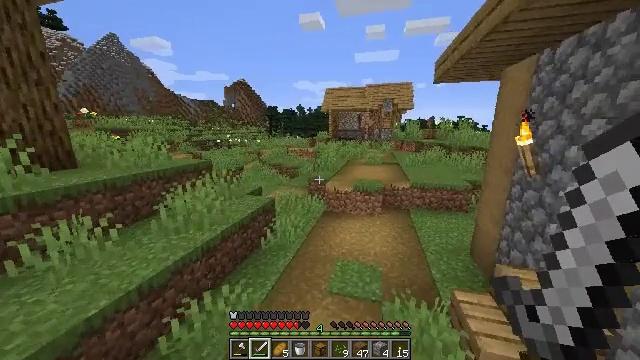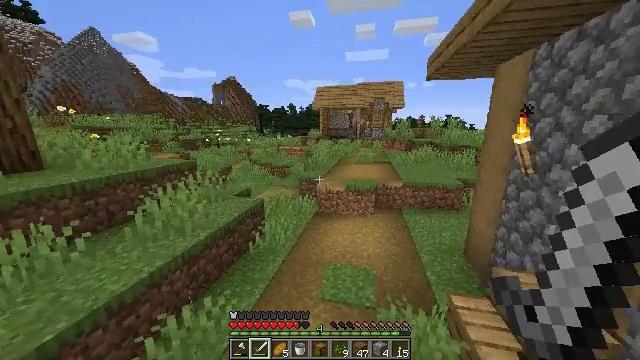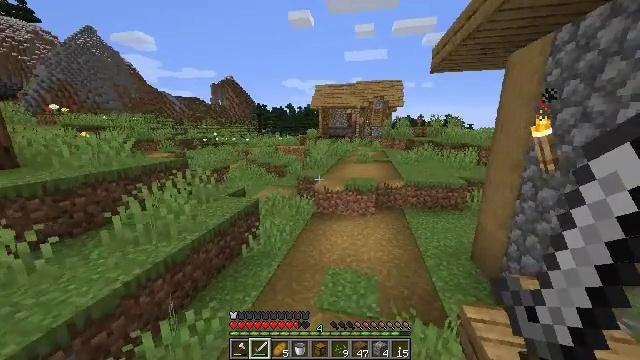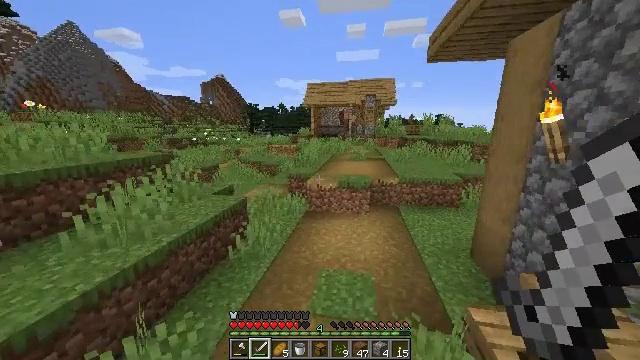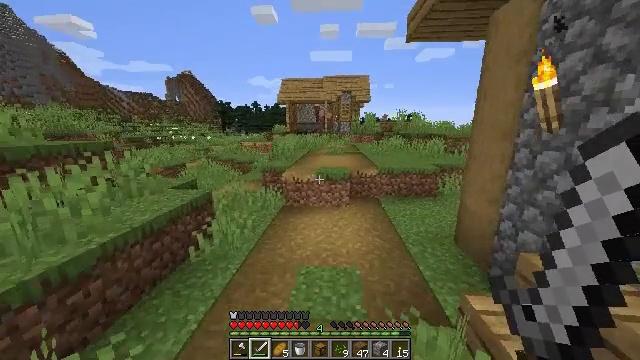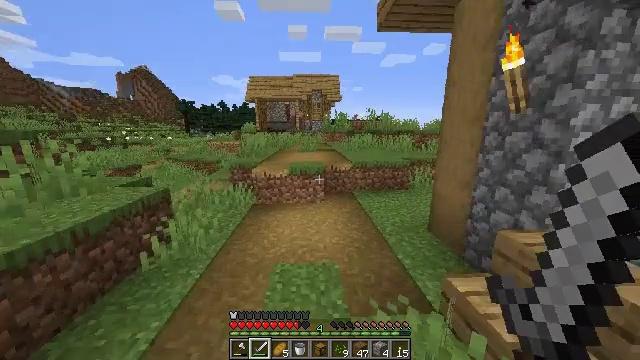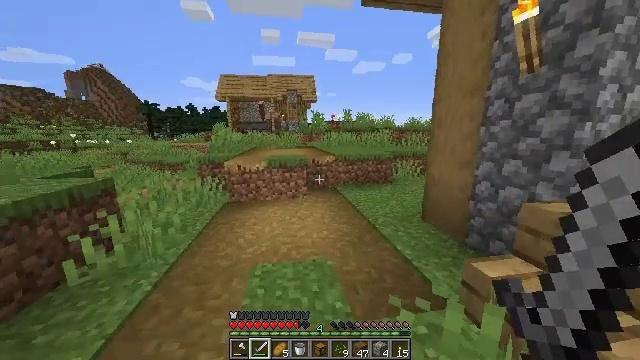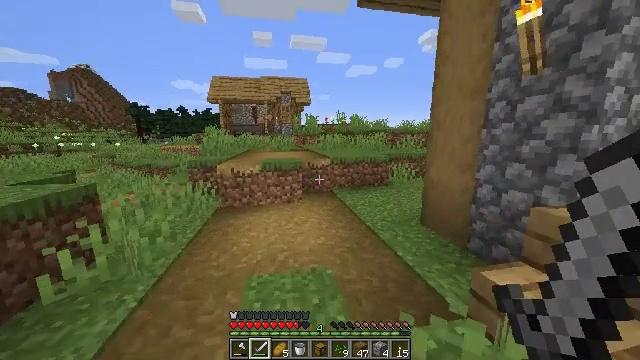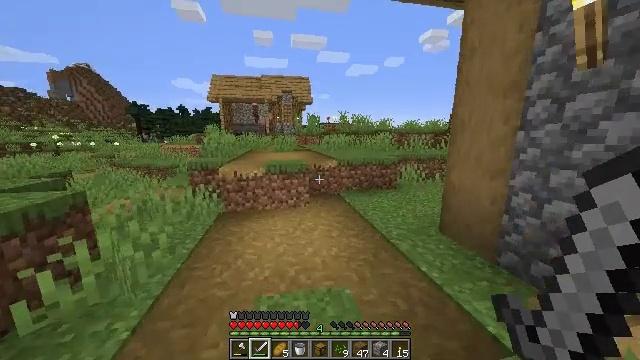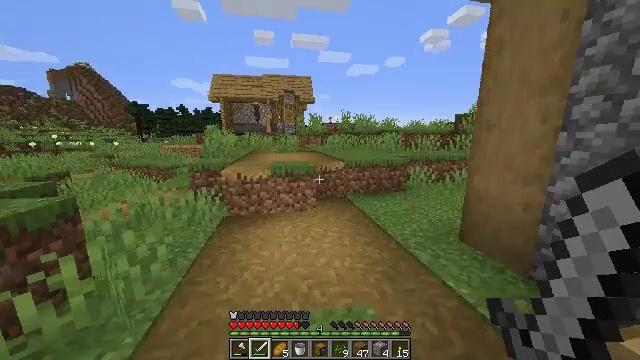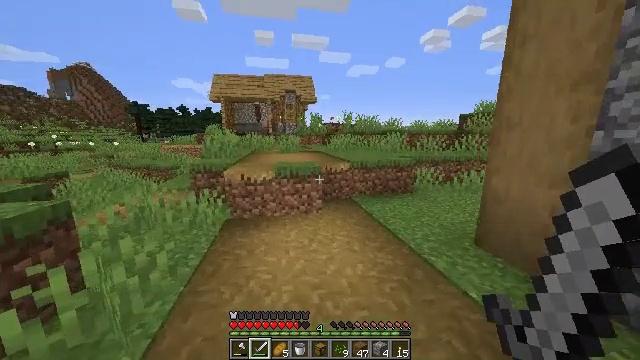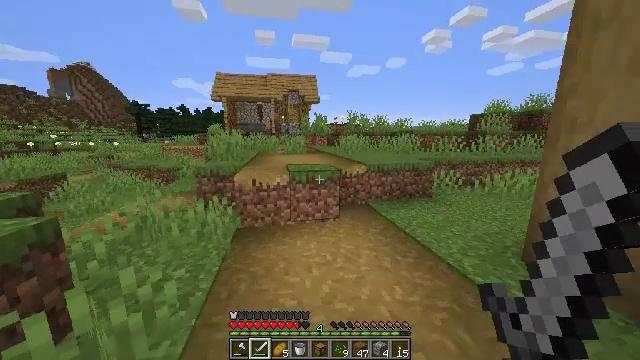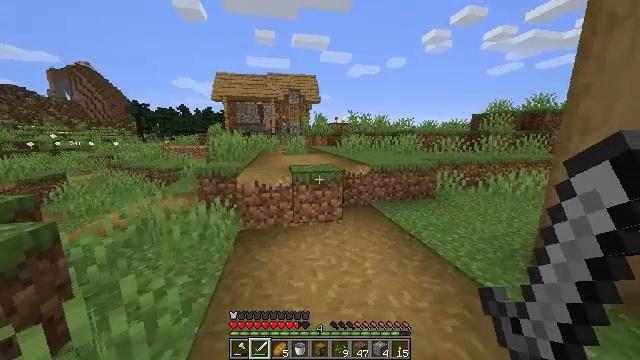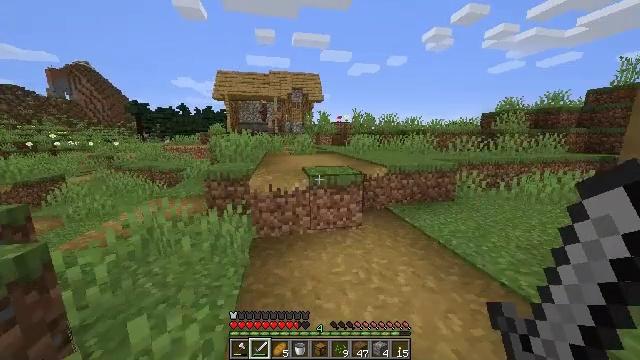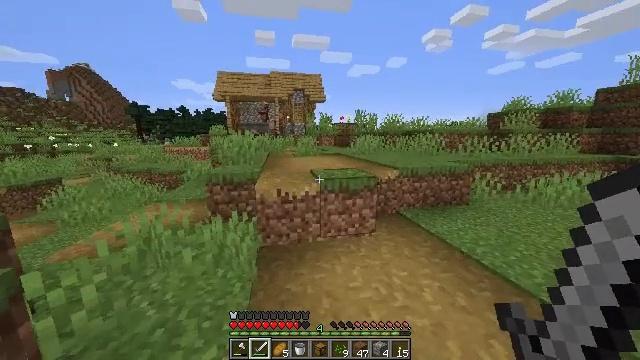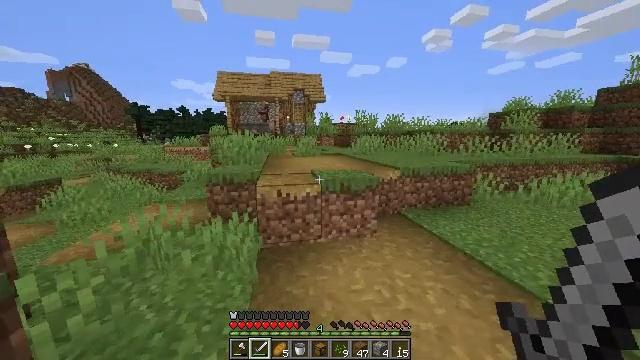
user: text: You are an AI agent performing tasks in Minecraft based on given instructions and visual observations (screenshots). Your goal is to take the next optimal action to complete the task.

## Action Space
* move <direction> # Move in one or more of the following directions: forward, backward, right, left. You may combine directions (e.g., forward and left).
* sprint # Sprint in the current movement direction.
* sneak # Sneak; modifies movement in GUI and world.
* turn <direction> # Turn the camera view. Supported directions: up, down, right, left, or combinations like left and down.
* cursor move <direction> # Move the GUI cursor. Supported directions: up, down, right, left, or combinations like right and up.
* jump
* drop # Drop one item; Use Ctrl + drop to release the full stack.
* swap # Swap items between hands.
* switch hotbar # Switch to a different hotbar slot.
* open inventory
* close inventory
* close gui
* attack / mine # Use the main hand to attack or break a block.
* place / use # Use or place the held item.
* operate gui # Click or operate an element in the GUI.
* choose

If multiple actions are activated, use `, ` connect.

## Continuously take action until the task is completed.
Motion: motion action
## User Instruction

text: Drop an iron sword.
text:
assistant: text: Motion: move forward, sprint, turn right, jump
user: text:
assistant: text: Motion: move forward, sprint, jump
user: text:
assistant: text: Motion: move forward, sprint, turn right, jump
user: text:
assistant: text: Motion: move forward, sprint, turn right
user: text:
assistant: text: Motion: move forward and move left, sprint, turn right
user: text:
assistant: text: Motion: move forward and move left, sprint, turn right and up
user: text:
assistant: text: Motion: move forward and move left, sprint, turn right
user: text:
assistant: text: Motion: move forward and move left, sprint
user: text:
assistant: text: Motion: move forward and move left, sprint
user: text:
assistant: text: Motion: move forward and move left, sprint
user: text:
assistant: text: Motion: move forward and move left, sprint
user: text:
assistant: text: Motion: move forward and move left, sprint
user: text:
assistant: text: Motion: move forward and move left, sprint
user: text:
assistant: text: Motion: move forward, sprint
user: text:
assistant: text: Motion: move forward, sprint
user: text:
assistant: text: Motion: move forward, sprint
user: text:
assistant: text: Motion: move forward, sprint, turn left
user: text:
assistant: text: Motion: move forward, sprint
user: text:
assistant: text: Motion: move forward, sprint, turn left
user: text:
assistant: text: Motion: move forward, sprint, turn left
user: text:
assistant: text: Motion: move forward, sprint, turn left
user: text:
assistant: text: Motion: move forward, sprint, turn left, jump
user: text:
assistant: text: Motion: move forward, sprint, jump
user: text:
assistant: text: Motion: move forward, sprint, jump
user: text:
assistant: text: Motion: move forward, sprint, jump
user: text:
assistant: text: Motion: move forward, sprint, jump
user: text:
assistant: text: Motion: move forward, sprint, jump
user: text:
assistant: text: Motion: move forward, sprint, jump
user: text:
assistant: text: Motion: move forward, sprint, jump
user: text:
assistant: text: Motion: move forward, sprint, jump